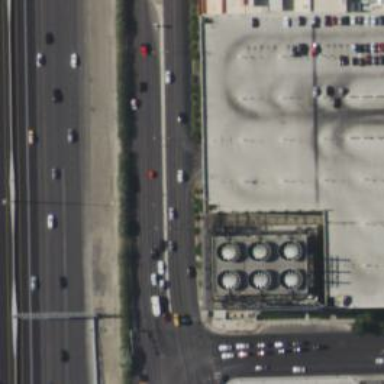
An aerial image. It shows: Secondary link road with asphalt surface.